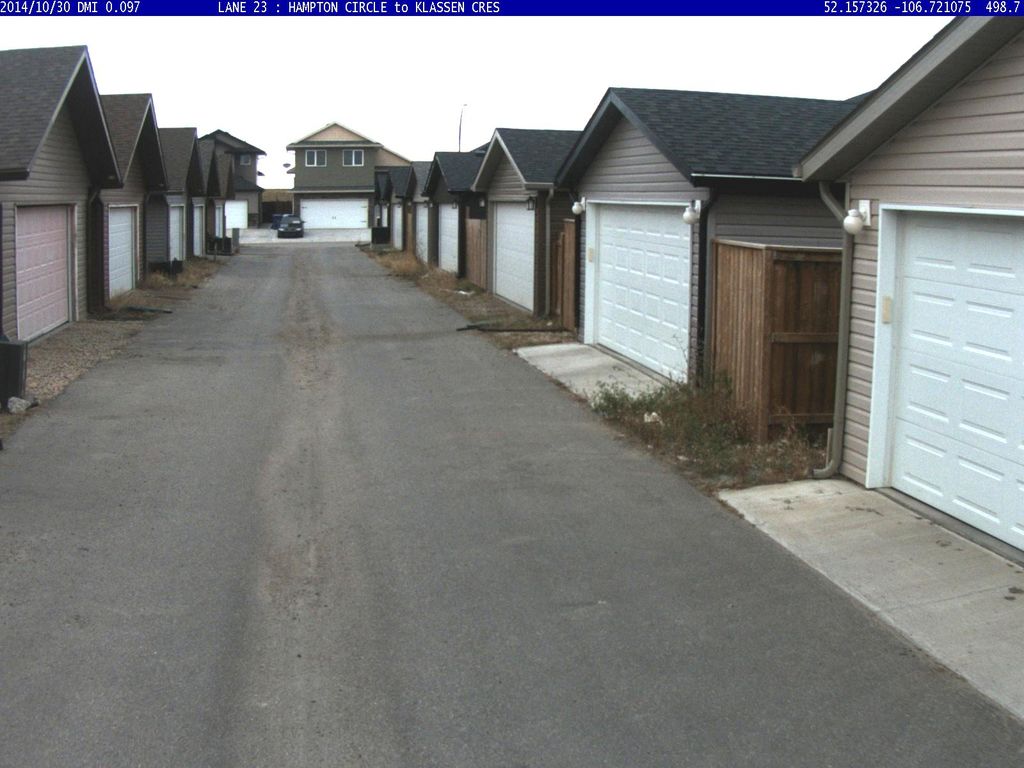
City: saskatoon